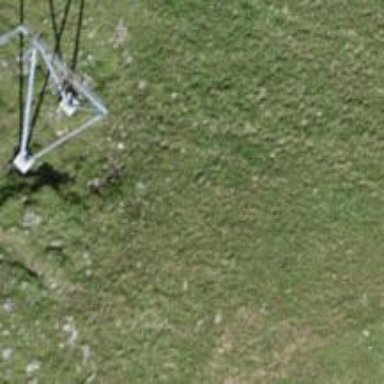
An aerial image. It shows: Pylon for aerialway.